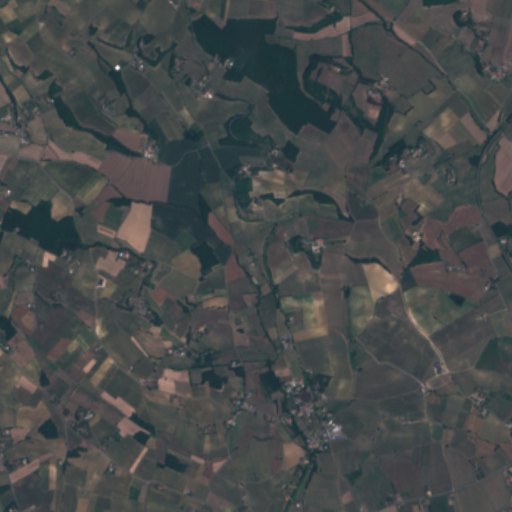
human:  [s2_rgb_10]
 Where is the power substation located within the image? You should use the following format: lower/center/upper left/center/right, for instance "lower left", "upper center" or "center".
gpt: The power substation is located in the upper center of the image.
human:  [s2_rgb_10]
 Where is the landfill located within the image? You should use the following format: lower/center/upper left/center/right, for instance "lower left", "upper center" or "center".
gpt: There is no landfill in the image.